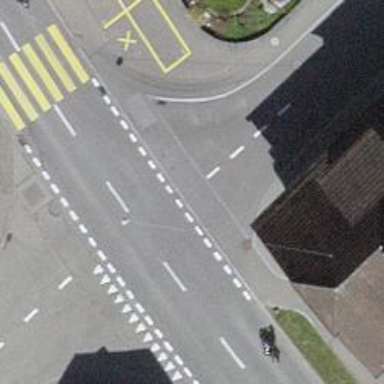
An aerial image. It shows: Unmarked road crossing.